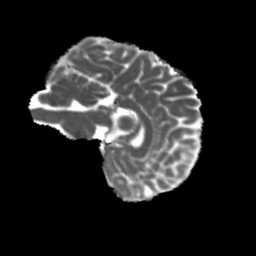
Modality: MD
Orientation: sagittal
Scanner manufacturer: siemens
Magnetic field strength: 3 T
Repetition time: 4 s
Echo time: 0.0594 s